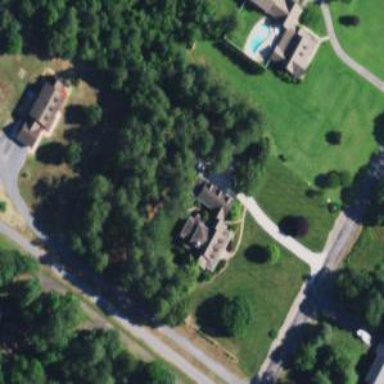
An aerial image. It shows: Driveway leading to service road.